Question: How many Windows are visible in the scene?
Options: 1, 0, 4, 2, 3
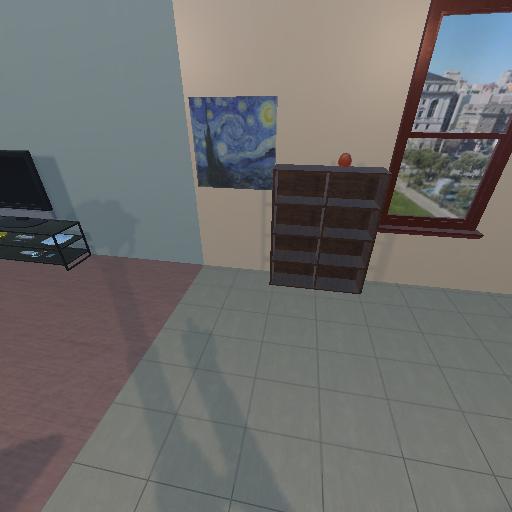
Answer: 1